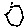
Label: hexagon